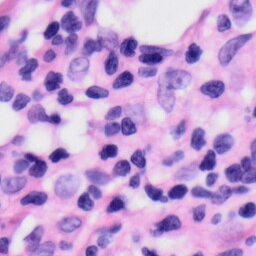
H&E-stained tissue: Skin